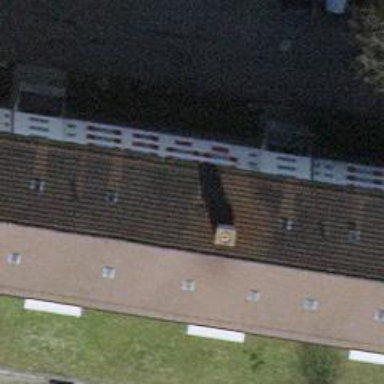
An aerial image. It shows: Building with tile roof.